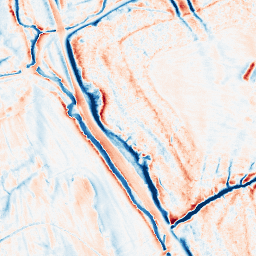
Category: classical
Decomposition family: gaussian_anisotropic
Decomposition parameters: sigma_x: 5
sigma_y: 2
Upsampling method: quartic
Upsampling parameters: scale: 8
Upsampling scale: 8